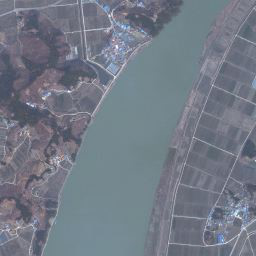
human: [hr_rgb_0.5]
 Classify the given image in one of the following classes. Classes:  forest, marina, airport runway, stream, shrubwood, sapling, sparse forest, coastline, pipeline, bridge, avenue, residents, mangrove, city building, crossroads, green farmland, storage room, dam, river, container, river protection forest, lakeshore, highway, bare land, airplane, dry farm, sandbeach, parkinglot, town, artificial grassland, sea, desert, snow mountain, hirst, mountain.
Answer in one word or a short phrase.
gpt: river